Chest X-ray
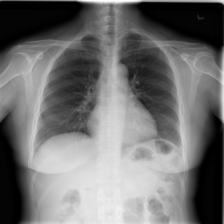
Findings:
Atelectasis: negative
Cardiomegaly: negative
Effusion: negative
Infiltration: negative
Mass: negative
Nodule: negative
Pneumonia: negative
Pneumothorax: negative
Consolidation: negative
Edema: negative
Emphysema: negative
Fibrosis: negative
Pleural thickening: negative
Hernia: negative